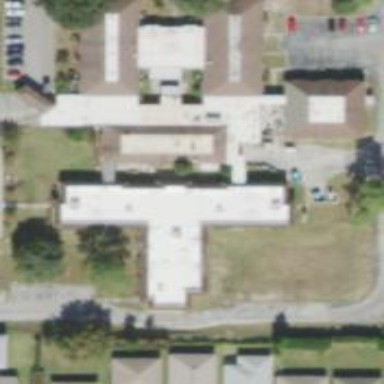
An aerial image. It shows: Nursing home.